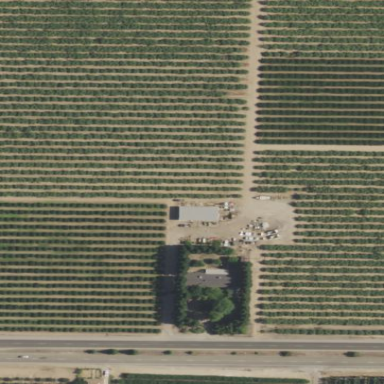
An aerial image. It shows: Open space property used as vineyard.